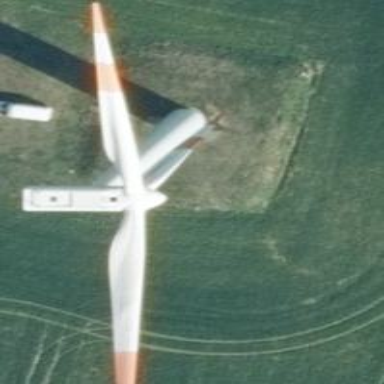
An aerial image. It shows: Wind turbine generator made by Vestas. The generator utilizes wind as its power source and belongs to the horizontal axis type.